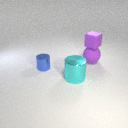
large purple rubber sphere to the right of large cyan metal cylinder